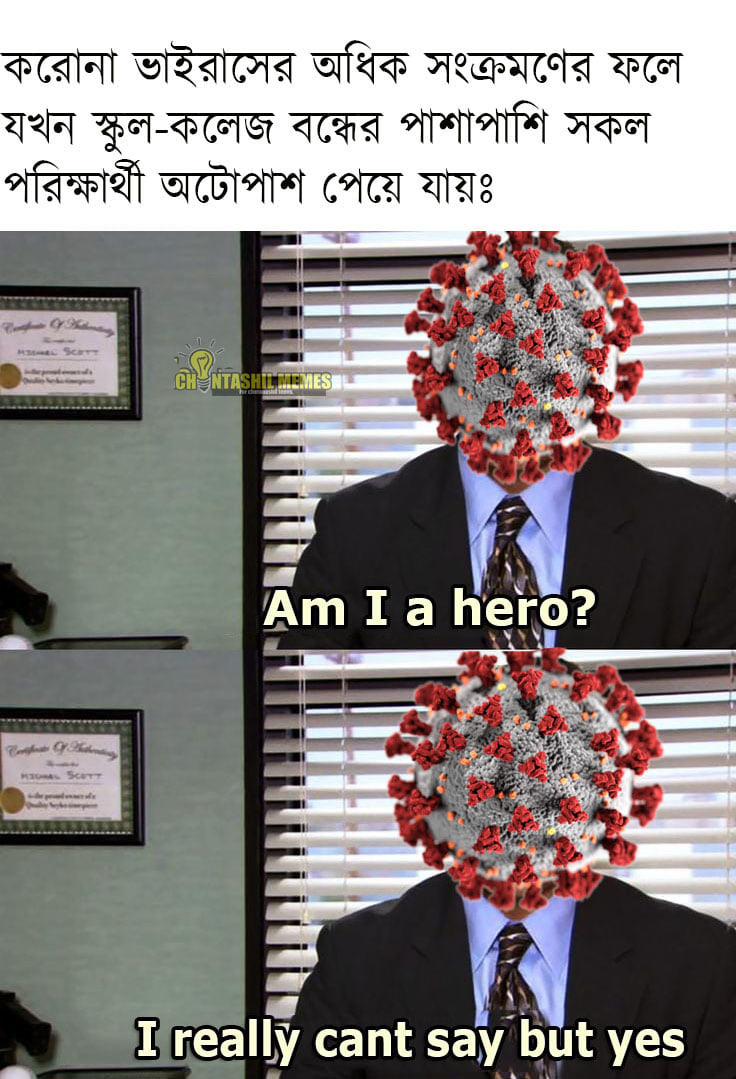
Caption: করোনা ভাইরাসের অধিক সংক্রমণের ফলে যখন স্কুল-কলেজ বন্ধের পাশাপাশি সকল পরিক্ষার্থী অটোপাশ পেয়ে যায়ঃ     Am I a hero ?      I really cant say but yes
Label: non-hate